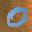
Label: 0